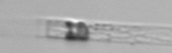
Label: Dactyliosolen_blavyanus